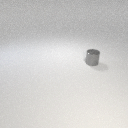
small gray metal cylinder